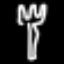
Label: fork